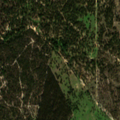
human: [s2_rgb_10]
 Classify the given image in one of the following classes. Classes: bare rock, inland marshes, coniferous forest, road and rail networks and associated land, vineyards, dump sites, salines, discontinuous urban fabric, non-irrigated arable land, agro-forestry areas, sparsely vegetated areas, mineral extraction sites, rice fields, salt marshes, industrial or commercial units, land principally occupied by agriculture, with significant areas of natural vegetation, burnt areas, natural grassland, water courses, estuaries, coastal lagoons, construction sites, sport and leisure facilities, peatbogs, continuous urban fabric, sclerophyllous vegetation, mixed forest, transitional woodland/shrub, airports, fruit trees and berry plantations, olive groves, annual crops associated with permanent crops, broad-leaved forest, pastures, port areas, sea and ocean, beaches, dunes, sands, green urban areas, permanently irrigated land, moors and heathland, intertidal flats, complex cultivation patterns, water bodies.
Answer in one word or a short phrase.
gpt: pastures, broad-leaved forest, coniferous forest, mixed forest, transitional woodland/shrub